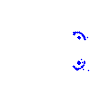
Particle: electron